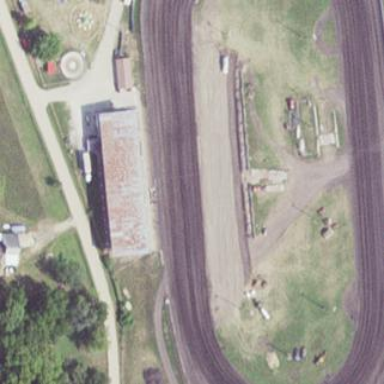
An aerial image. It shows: Raceway road.